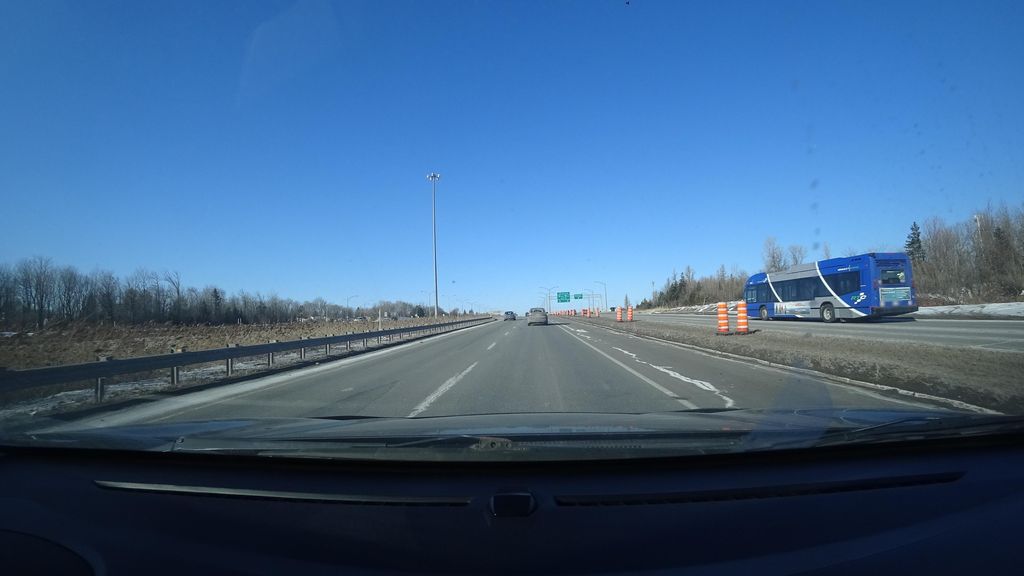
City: quebec_city